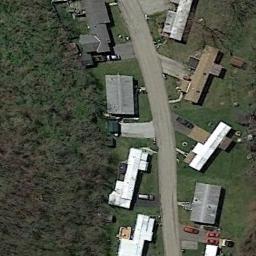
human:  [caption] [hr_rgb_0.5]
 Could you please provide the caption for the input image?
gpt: The mobile home park is on the grass next to some trees and road .

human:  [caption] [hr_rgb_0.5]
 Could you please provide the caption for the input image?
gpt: There are a row of colorful mobile homes on both sides of the road .

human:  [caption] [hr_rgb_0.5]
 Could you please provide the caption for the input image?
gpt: The mobile home park has some mobile homes on the grass and a grove of trees is next to the mobile home park .

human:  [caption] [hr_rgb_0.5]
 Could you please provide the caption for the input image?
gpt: Many trees are beside the mobile home park .

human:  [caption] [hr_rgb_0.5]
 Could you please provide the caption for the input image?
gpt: There are some buildings and green trees in the mobile home park .